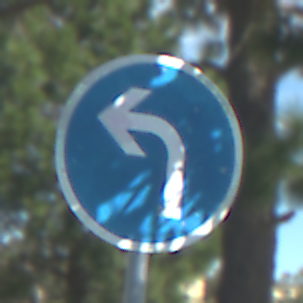
Verkehrszeichen: VorgeschriebeneFahrtrichtungLinks
Umgebung: Outdoor, Special
Tageszeit: Midday
Wetter: PartlyCloudy
Licht: Natural
Jahreszeit: NotSpecified
Kontrast: HighContrast